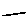
Label: line